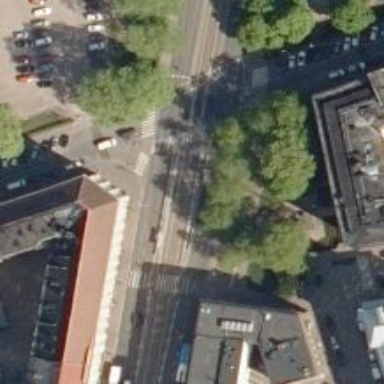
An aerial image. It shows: Footway with asphalt surface and crossing.